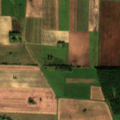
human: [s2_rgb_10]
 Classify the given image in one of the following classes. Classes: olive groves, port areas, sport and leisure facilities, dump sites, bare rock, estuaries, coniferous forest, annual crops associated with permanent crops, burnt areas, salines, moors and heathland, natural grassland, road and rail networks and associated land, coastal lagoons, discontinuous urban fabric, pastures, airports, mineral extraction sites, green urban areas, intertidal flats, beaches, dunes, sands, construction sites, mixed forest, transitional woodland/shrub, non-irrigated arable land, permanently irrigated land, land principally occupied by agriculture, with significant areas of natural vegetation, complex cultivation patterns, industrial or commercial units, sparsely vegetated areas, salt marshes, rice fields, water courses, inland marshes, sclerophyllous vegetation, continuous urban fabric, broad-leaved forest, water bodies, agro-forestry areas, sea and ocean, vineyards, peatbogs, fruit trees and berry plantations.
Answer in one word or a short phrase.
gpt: non-irrigated arable land, broad-leaved forest